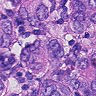
Metastatic tissue present: yes